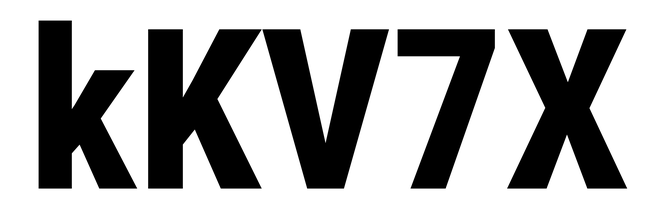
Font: Roboto_Condensed_ExtraBold